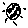
Label: moon